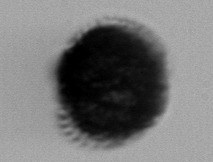
Label: Gonyaulax